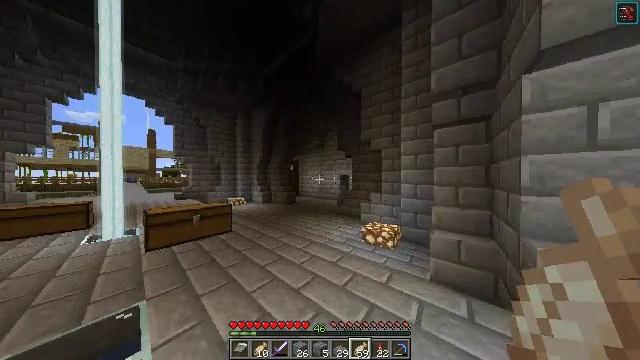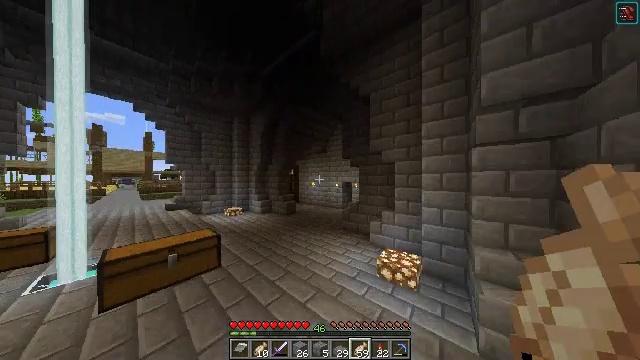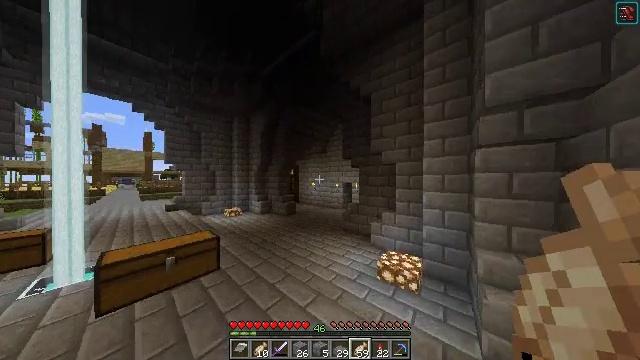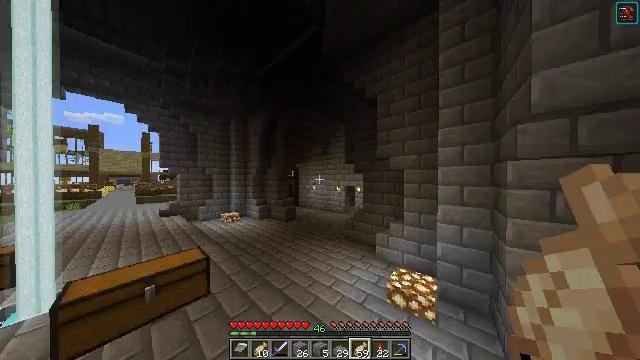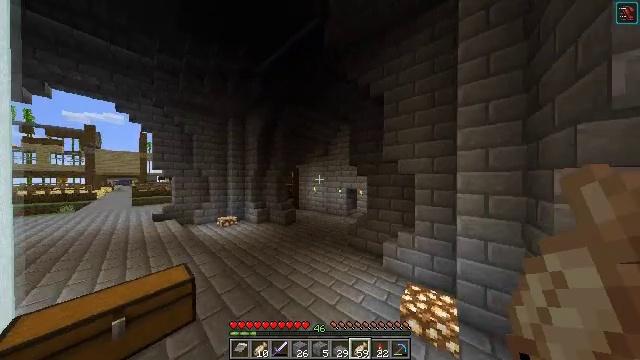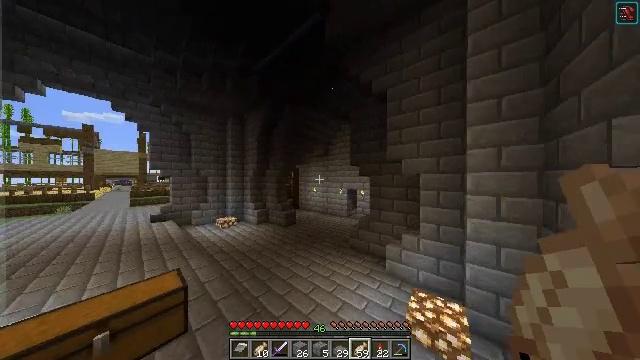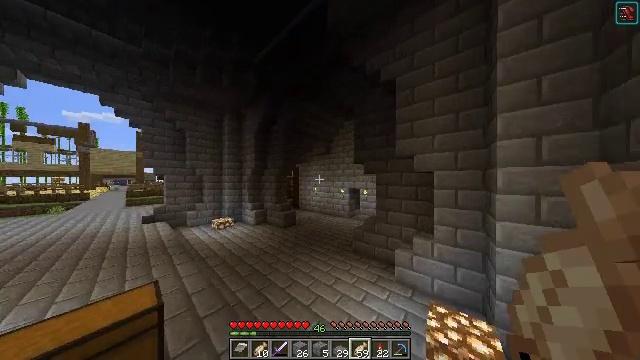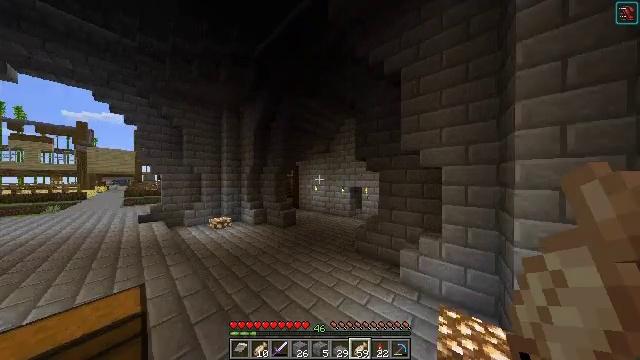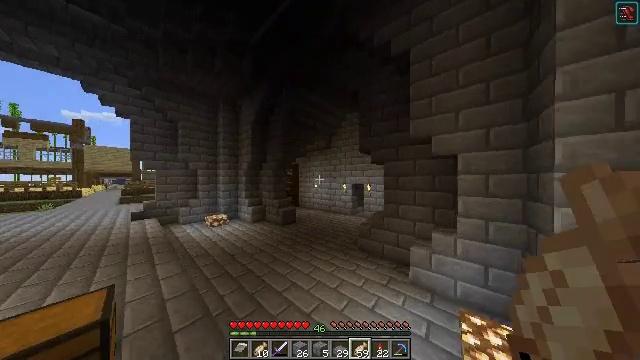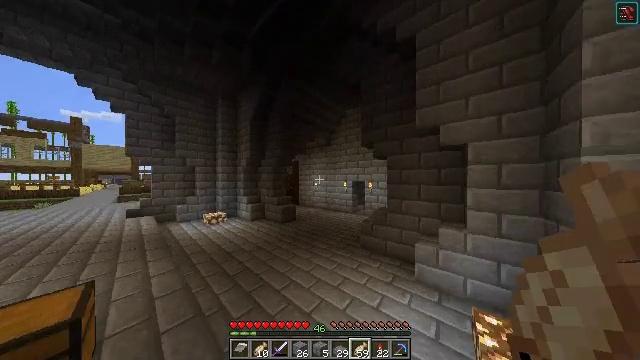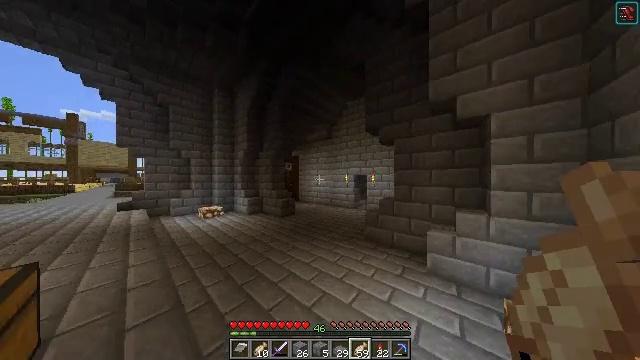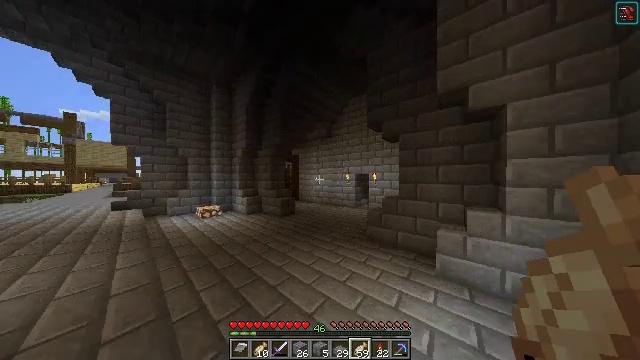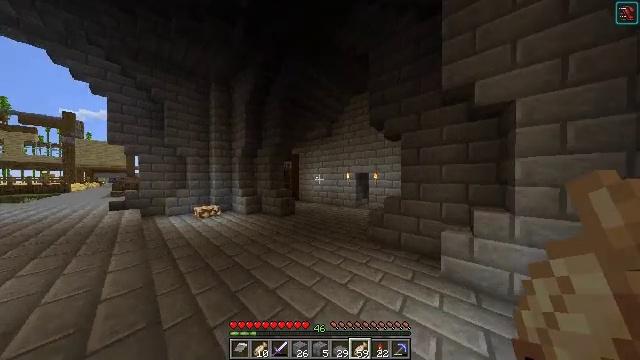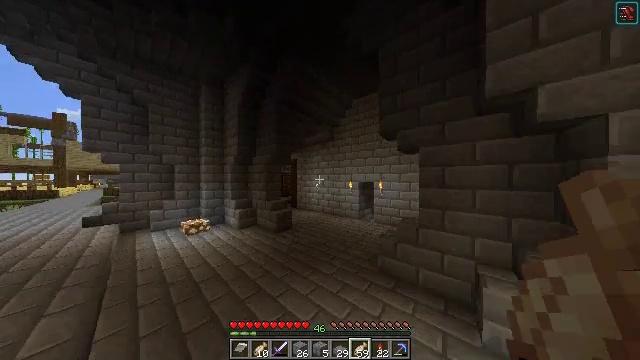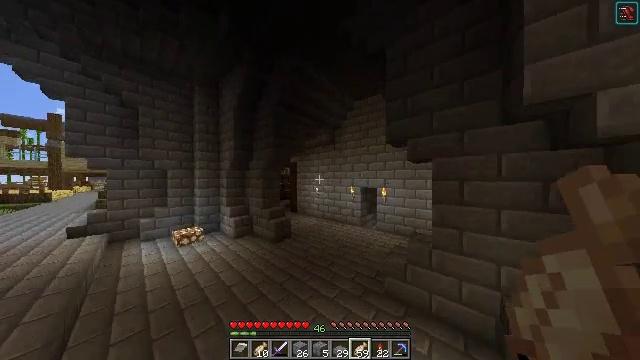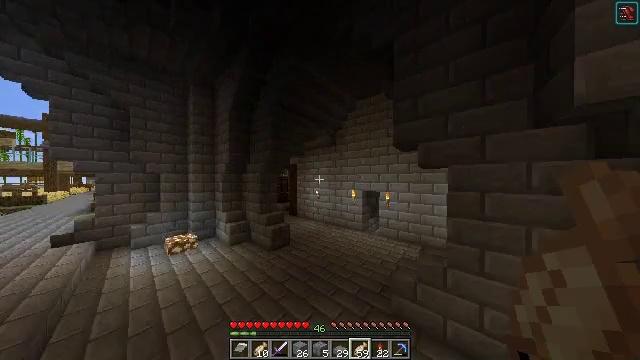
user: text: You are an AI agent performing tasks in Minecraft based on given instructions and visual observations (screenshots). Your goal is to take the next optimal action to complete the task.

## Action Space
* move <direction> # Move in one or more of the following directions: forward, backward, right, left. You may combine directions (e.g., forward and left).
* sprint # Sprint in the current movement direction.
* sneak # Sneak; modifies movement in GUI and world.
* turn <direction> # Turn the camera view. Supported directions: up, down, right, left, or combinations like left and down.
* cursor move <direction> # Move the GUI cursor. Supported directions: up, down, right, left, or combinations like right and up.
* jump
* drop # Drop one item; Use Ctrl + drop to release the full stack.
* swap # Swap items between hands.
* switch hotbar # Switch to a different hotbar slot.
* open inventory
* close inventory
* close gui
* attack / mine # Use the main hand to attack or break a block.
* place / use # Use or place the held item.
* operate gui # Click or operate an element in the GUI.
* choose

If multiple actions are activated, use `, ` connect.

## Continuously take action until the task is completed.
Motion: motion action
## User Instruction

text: Convert glass blocks into lime stained glass using lime dye.
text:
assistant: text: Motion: move forward, jump
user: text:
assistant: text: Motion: move forward, jump
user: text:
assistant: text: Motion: move forward, jump
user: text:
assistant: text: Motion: move forward, jump
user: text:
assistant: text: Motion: move forward, jump
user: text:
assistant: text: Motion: move forward, jump
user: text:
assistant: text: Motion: move forward, jump
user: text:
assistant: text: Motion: move forward, jump
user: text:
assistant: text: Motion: move forward, jump
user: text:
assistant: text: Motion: move forward, jump
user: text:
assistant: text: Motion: move forward, jump
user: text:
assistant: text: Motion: move forward, jump
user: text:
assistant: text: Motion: move forward, jump
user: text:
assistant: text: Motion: move forward, jump
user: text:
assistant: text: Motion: move forward, jump
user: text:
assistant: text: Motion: move forward, turn right, jump
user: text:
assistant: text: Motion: move forward, turn right, jump
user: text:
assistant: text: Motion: move forward, turn right, jump
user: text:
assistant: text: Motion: move forward, turn right, jump
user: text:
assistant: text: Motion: move forward, turn right, jump
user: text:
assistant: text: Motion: move forward, turn right, jump
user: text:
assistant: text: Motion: move forward, jump
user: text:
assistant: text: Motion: move forward, jump
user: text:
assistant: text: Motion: move forward, jump
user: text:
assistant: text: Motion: move forward, turn left, jump
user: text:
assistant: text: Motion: move forward, turn left and down, jump
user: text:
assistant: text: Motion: move forward, turn left and down, jump
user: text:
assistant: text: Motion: move forward, jump
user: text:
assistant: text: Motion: move forward, jump
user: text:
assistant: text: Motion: move forward